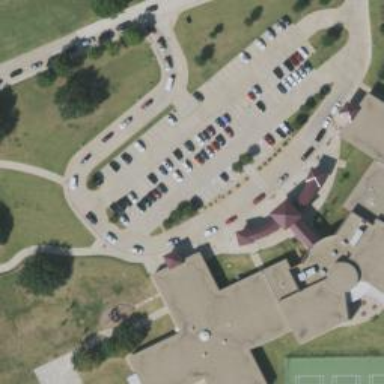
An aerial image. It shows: Parking space.